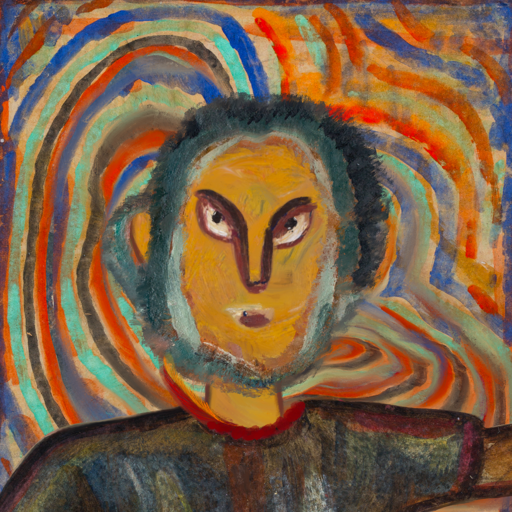
Background: Sisters, Head And Neck Front: After_Raid, Face Front: After_Raid, Bust: Mosgoul, Hair Front: Boggyland, Head Accessory: Blank, Second Necklace: Blank, Necklace: Pipe, Baby: Blank